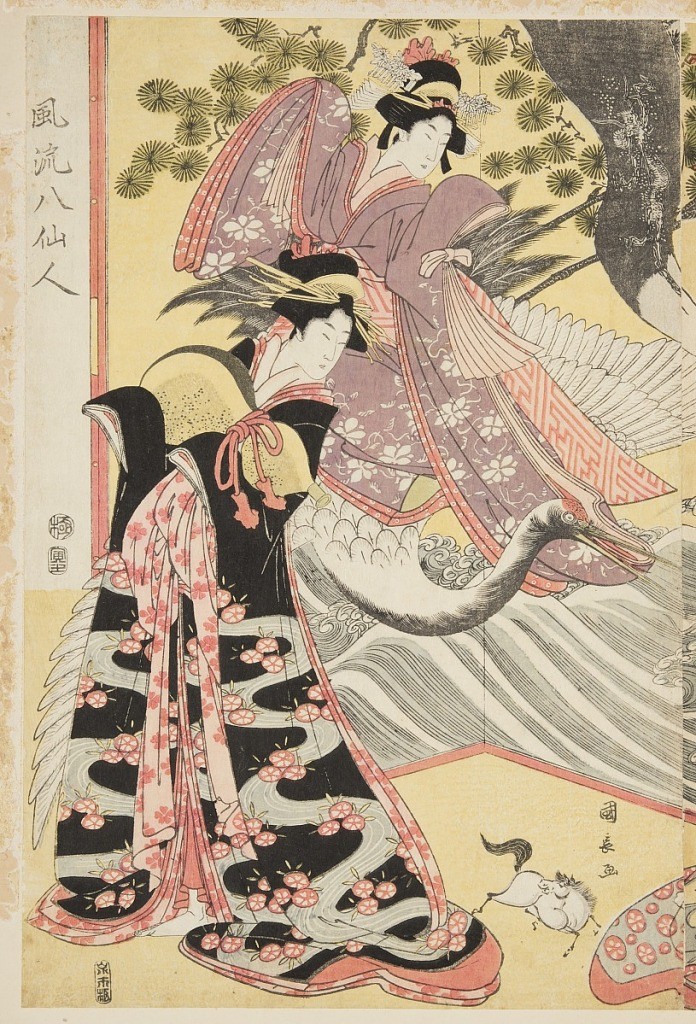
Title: Kabuki players as the Eight Sennin (Triptych)
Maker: Kininaga, d. ca. 1820
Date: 1810–20
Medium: Woodcut on paper, mounted
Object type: Print
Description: Three panels joined to form a single composition. Description on verso of mount as follows: "Beauties impersonating the eight sennin - Immortals.  Kinto beauty on carp-steed located in center which she conjures a small horse.  In front of the carp, Chinnan, holding a bowl from which issues a column of smoke enveloping a dragon.  At her right sits Tekkai breathing forth a diminutive reproduction of herself.  To the right, and facing the latter, stands Korejin with his tiger companion, the tail of which rises - true to tradition - in a sweeping curve back of the lady's head.  Next, at the right, stands Chokinka cutting fragments of cloth from her garments, and tossing them into the air, where they instantly turn into butterflies.  And below, in his kneeling position, Gaga-Sennin plays with his fabulous toad."